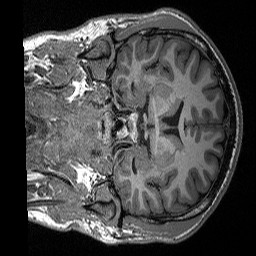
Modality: T1w
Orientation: coronal
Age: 21
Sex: male
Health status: healthy
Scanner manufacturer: siemens
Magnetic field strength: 3 T
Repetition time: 2.3 s
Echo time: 0.00298 s